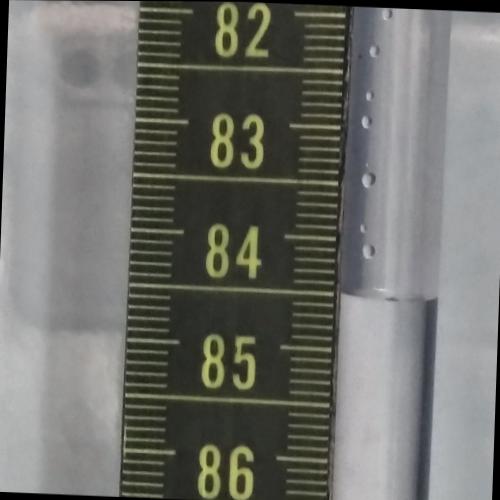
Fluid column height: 84.5 cm